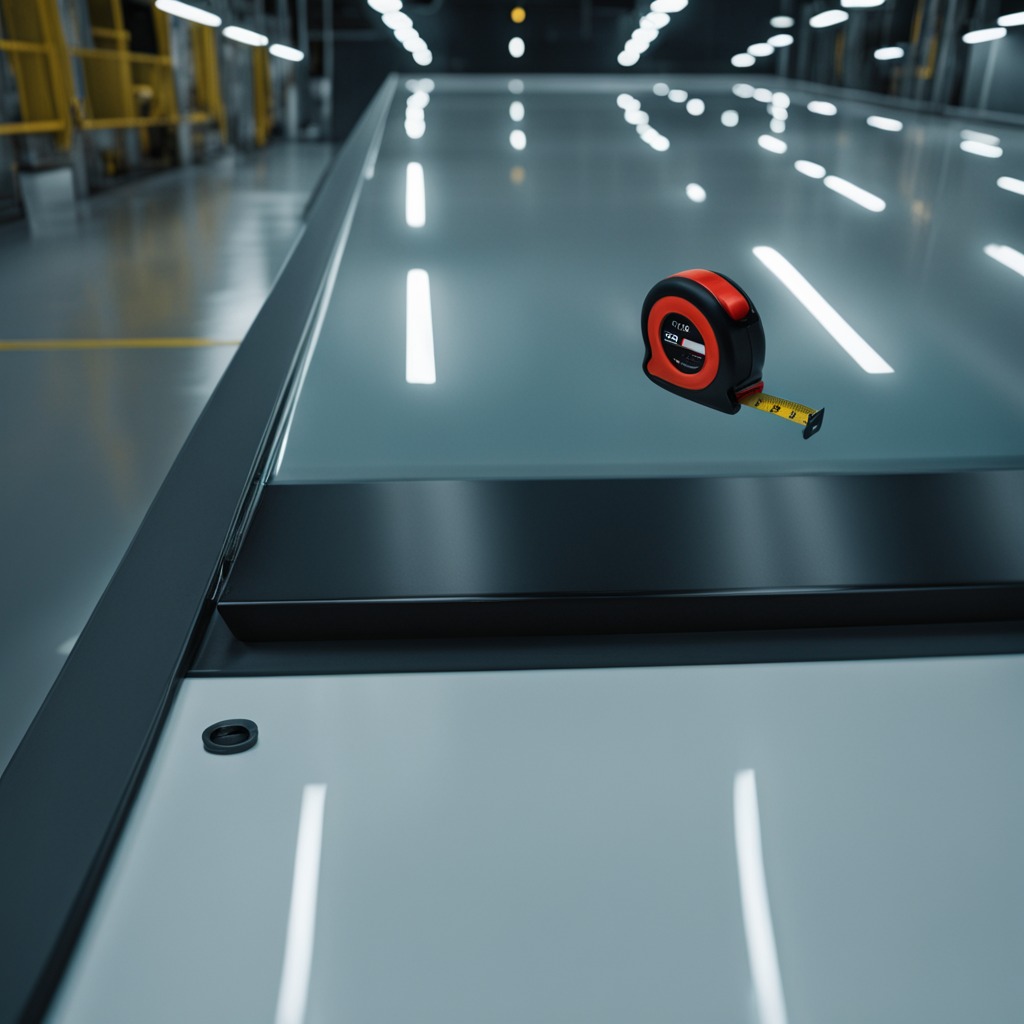
A measuring tape is lying on the table.